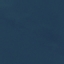
Land use / land cover class: SeaLake